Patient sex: M
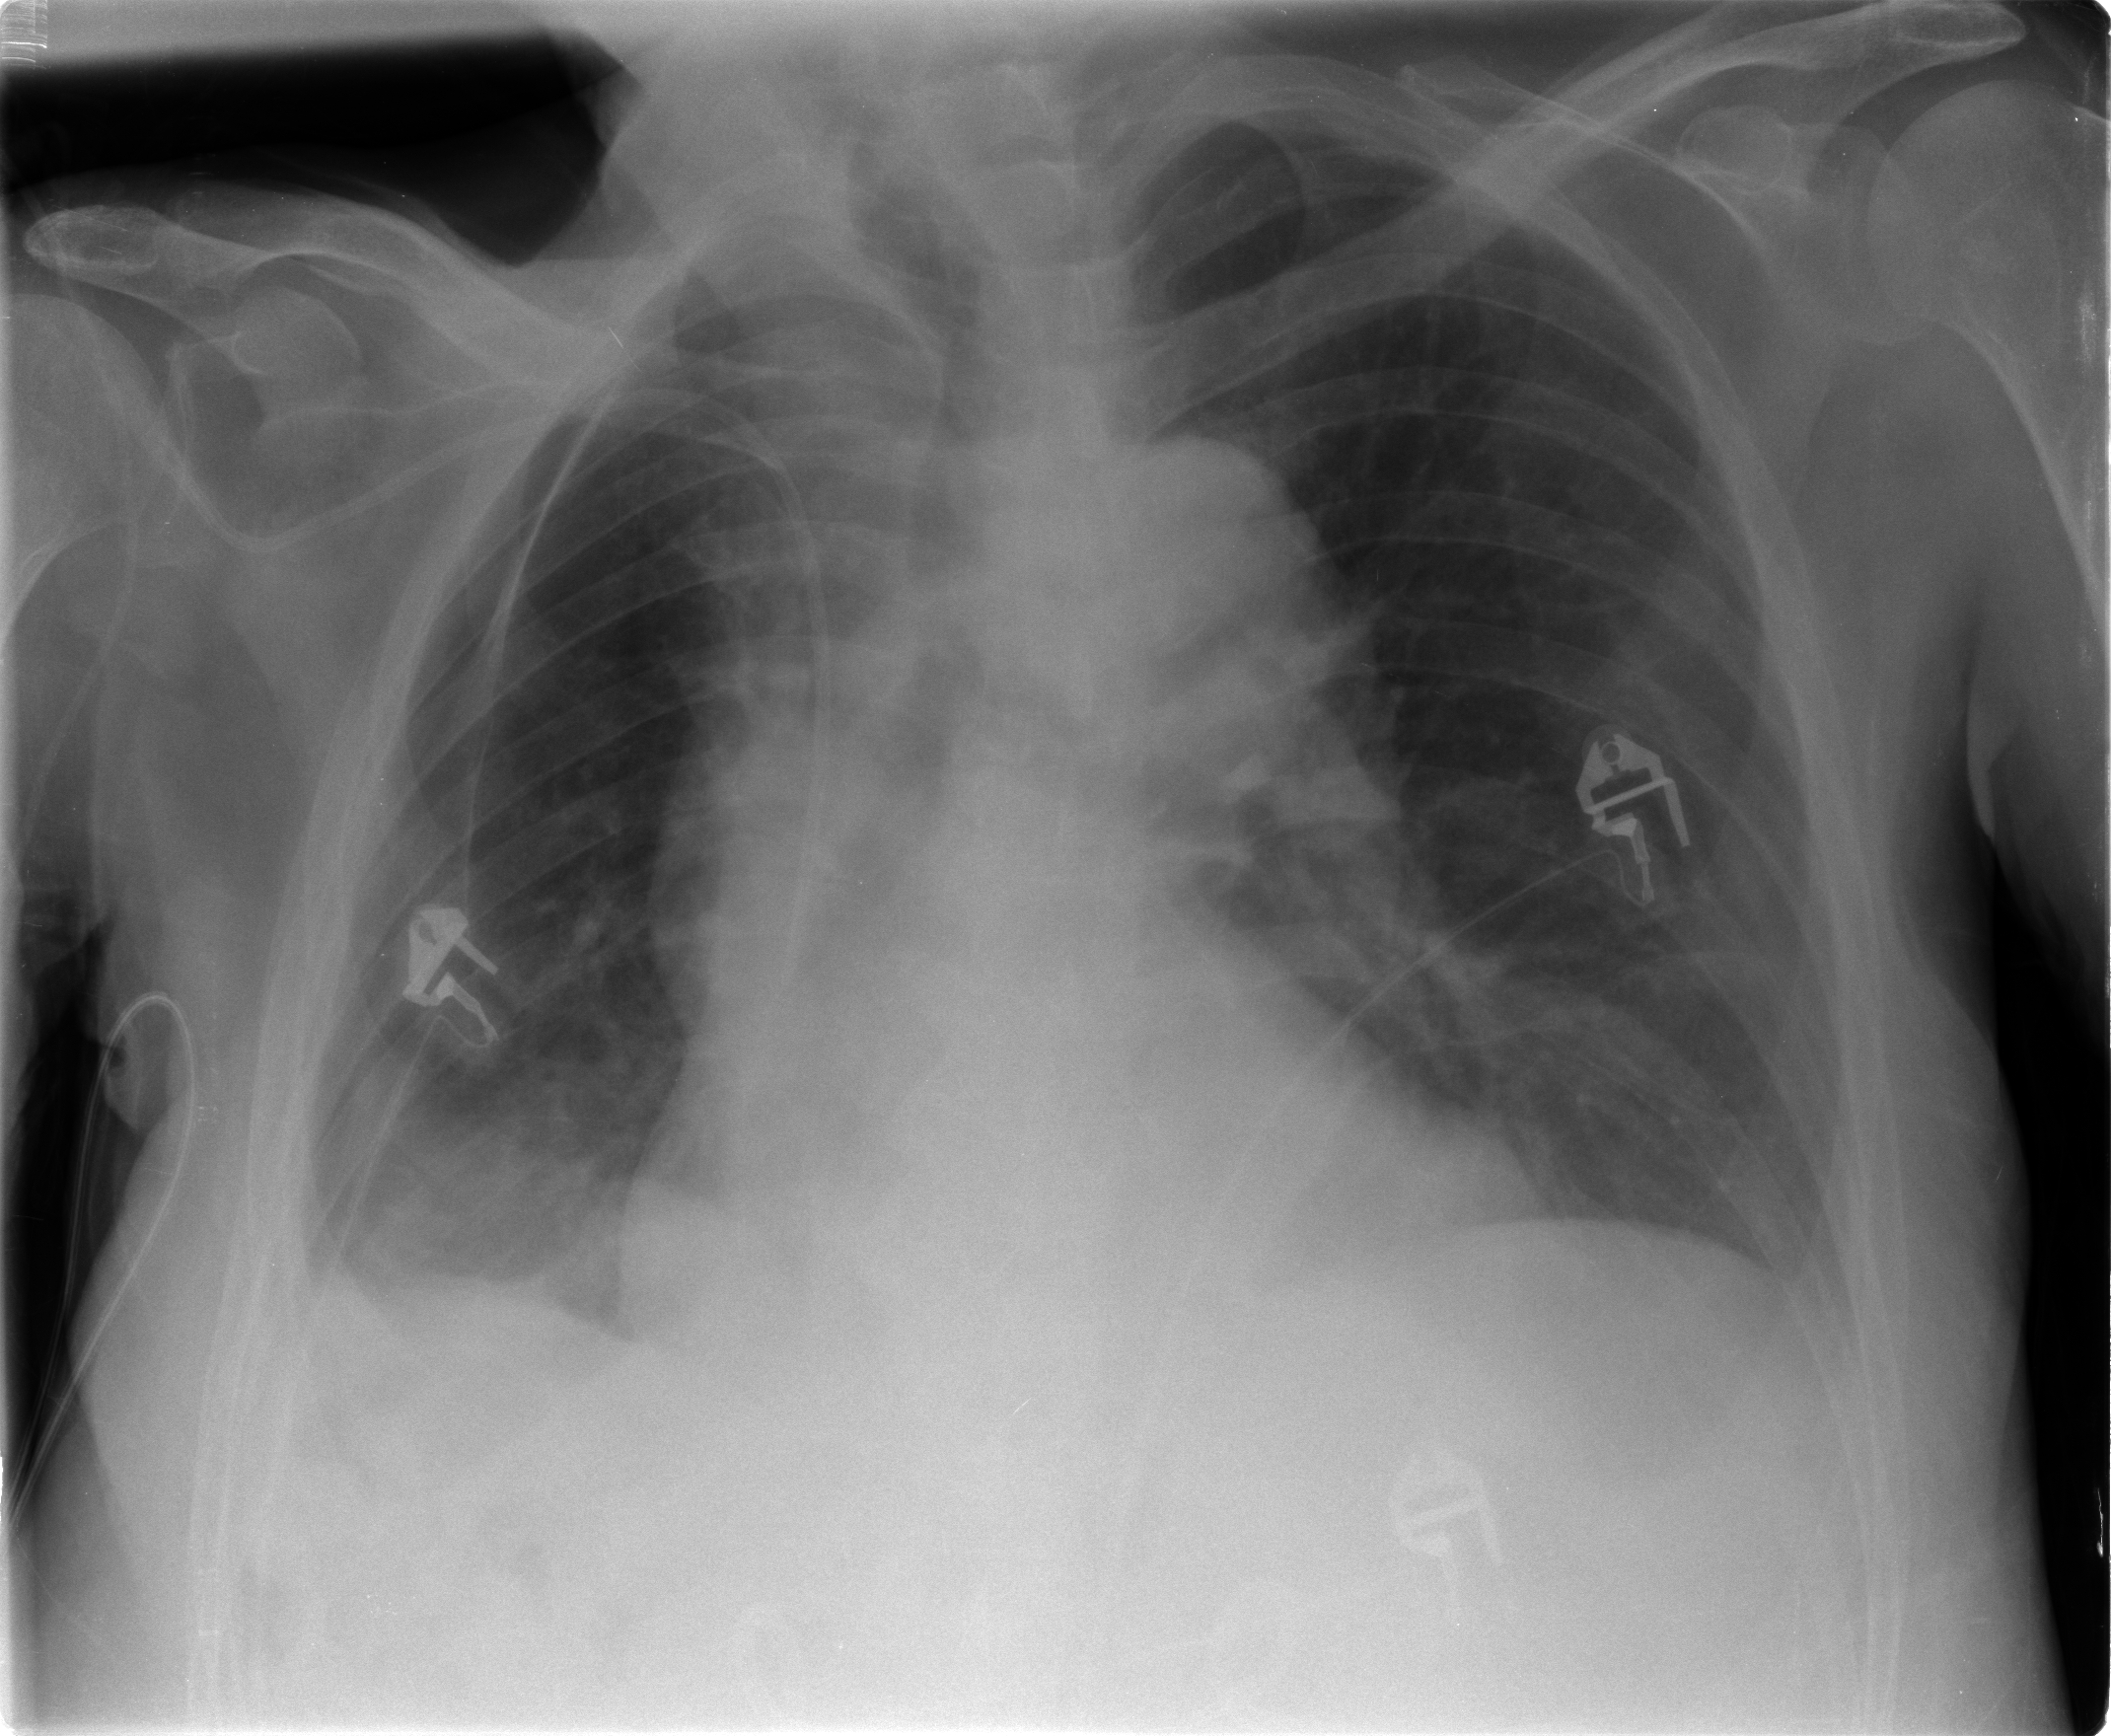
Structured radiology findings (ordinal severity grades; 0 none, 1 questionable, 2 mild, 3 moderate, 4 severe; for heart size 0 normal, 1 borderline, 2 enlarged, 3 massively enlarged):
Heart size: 1
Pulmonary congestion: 0
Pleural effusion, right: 2
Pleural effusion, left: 0
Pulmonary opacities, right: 0
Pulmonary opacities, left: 0
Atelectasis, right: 2
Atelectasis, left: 0